Question: I am beginner in Java programming. Here is my question:
It says Java SDK 1.8. I am confused.
What is the relationship between Java SDK 1.8 and java version 6 or 8?
Here is a picture in intelliJ.

It says Java SDK 1.8. It prevents me using a try-with-resouese, which is available in Java 7.
How do I find out which Java version that IntelliJ is using in my current project?
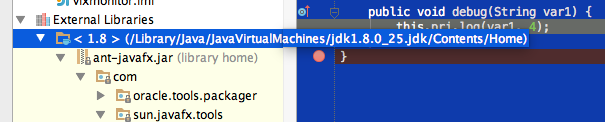
Answer: Java 8 and 1.8 are the same. As several people pointed out in the comments. The difference is between marketing and developer version numbering. Take the "1." off the front to get the marketing version.
To enable the use of Java 7 and 8 features in IntelliJ open the project structure dialogue. (File > Project Structure...) In the project section there is a "Project Language Level" drop down. Select the one for 7 or 8 to enable the use of the try with resource feature.